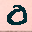
Label: 0